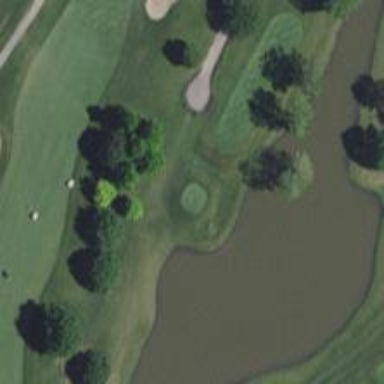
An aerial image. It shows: Grassy area designated as golf fairway.